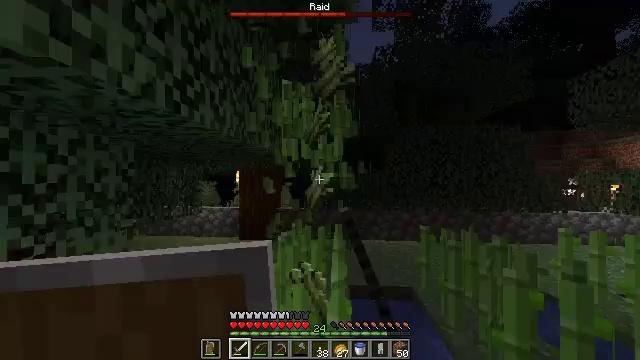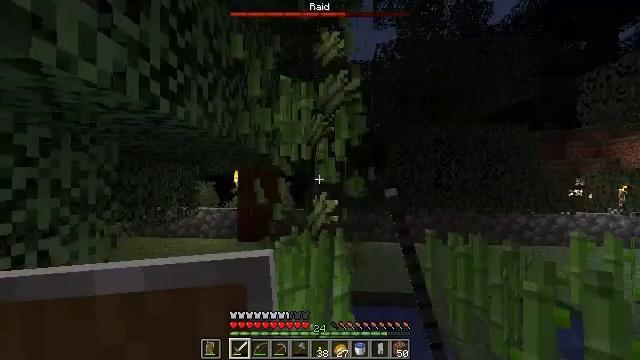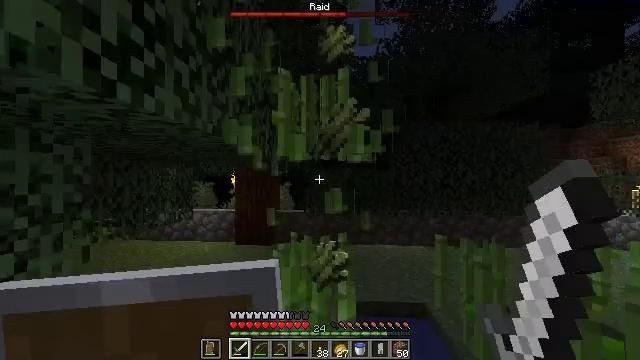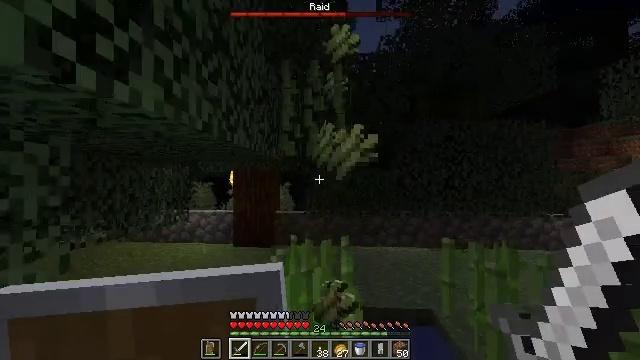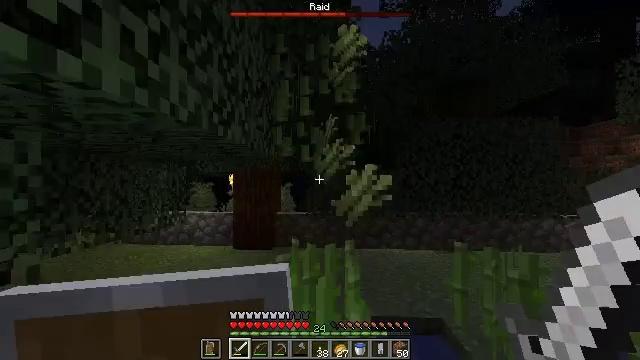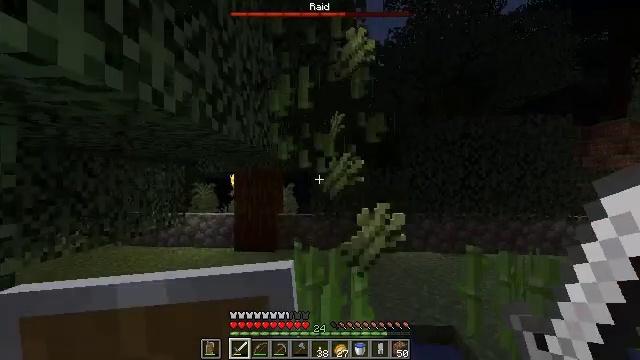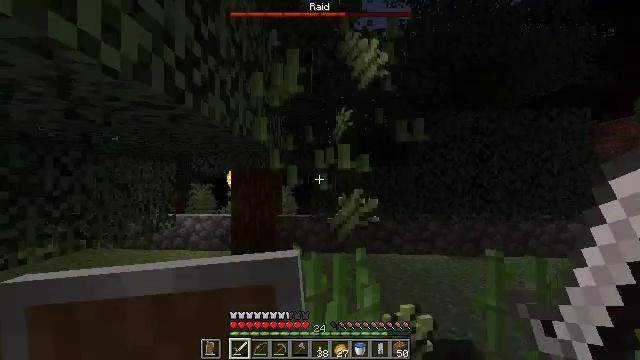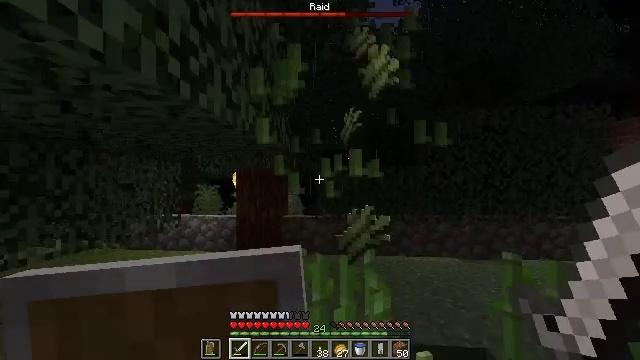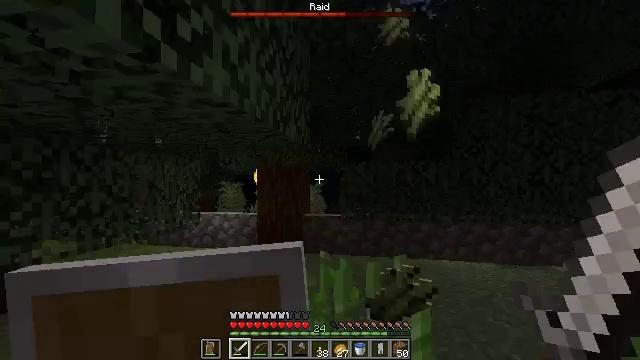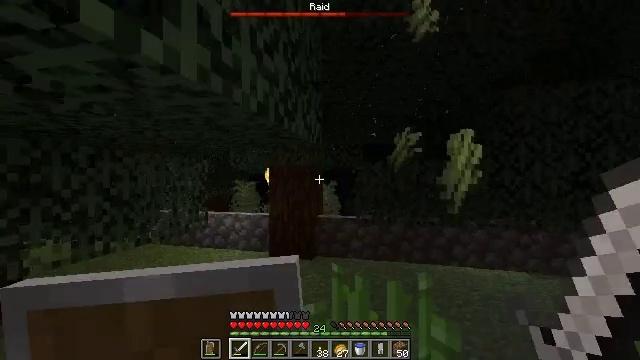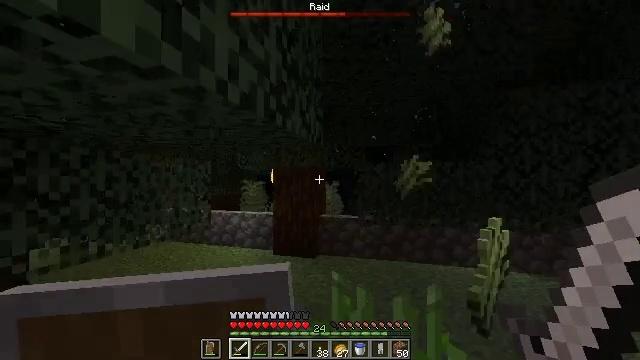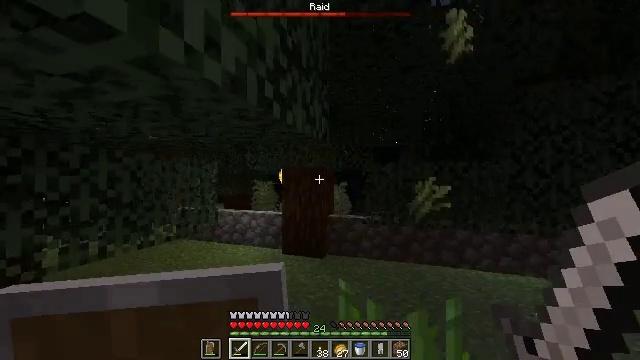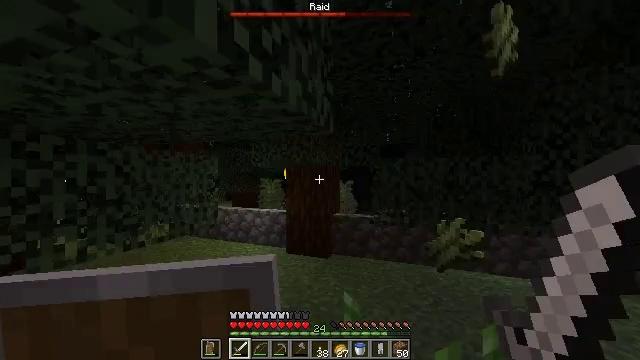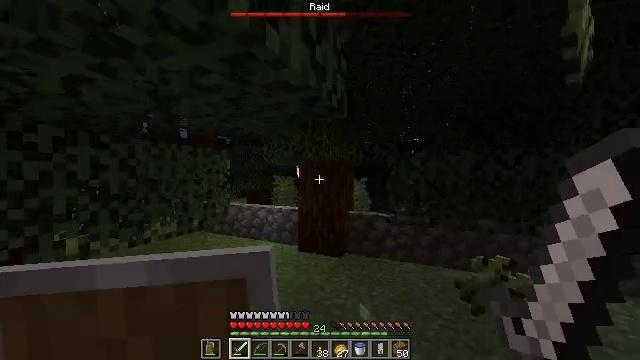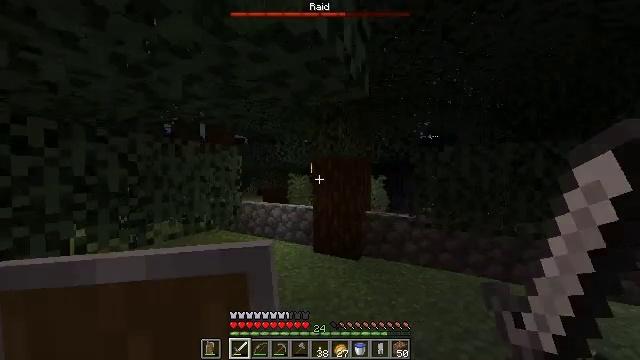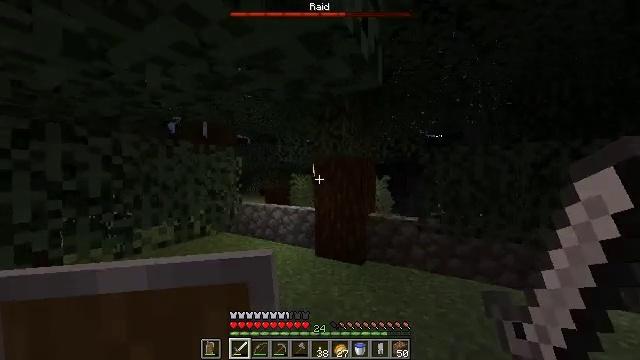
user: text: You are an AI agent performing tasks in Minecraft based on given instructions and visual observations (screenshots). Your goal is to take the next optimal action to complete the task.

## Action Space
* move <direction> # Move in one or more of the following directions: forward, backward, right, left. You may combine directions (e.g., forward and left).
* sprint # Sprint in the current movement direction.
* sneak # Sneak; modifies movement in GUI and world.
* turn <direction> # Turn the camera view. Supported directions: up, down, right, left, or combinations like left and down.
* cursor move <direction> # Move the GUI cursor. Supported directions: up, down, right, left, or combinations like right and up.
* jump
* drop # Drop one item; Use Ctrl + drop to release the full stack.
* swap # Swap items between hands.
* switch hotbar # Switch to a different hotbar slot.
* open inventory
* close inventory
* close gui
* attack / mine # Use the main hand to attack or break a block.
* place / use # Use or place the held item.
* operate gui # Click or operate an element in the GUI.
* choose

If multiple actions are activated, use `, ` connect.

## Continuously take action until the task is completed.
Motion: motion action
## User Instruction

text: Attack the large fern to gather it.
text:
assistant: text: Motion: move forward, attack / mine
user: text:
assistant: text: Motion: move forward, attack / mine
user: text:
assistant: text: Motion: move forward, attack / mine
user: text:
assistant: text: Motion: move forward, attack / mine
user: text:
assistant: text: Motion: move forward
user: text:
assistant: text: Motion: move forward
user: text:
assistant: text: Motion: move forward, turn left
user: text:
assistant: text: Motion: move forward, turn left
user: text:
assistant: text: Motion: move forward, sprint, turn left
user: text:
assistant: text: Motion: move forward, sprint, turn left
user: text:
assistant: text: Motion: move forward, turn left
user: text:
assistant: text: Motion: move forward, turn left
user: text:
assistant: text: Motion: move forward, turn left
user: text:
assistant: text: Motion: move forward, turn left
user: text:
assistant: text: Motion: move forward
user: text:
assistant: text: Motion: move forward
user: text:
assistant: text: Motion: move forward
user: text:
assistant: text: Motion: move forward
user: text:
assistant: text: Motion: move forward
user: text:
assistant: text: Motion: move forward
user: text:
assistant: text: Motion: move forward
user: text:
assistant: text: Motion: move forward
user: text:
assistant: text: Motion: move forward and move left
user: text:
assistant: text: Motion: move forward and move left
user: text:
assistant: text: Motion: move forward and move left, turn right
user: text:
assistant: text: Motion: move forward and move left, turn right
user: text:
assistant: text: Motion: move forward, turn right and up
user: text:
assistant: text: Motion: switch to hotbar 2
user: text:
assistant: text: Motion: turn left and down
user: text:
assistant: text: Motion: turn left and down